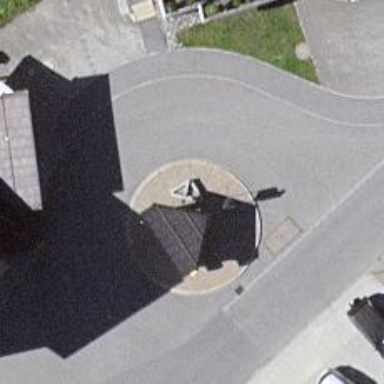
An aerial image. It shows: Fountain.